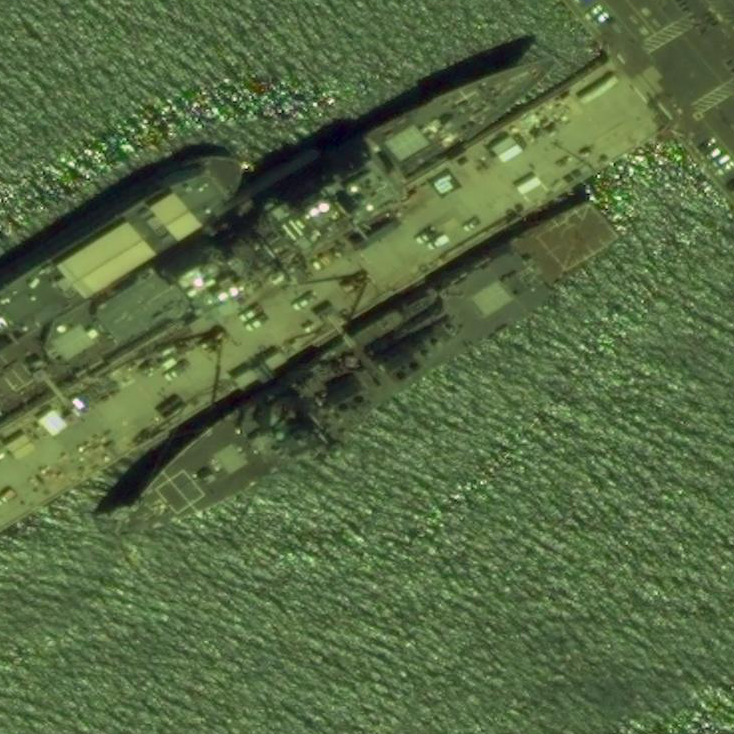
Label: destroyer